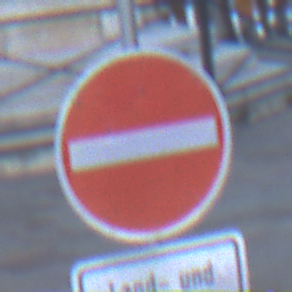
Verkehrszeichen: VerbotDerEinfahrt
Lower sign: BesondereFahrzeugeUndTransportgueter8
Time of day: Dawn
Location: Outdoor (Urban)
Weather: Clear
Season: NotSpecified
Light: Natural